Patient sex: M
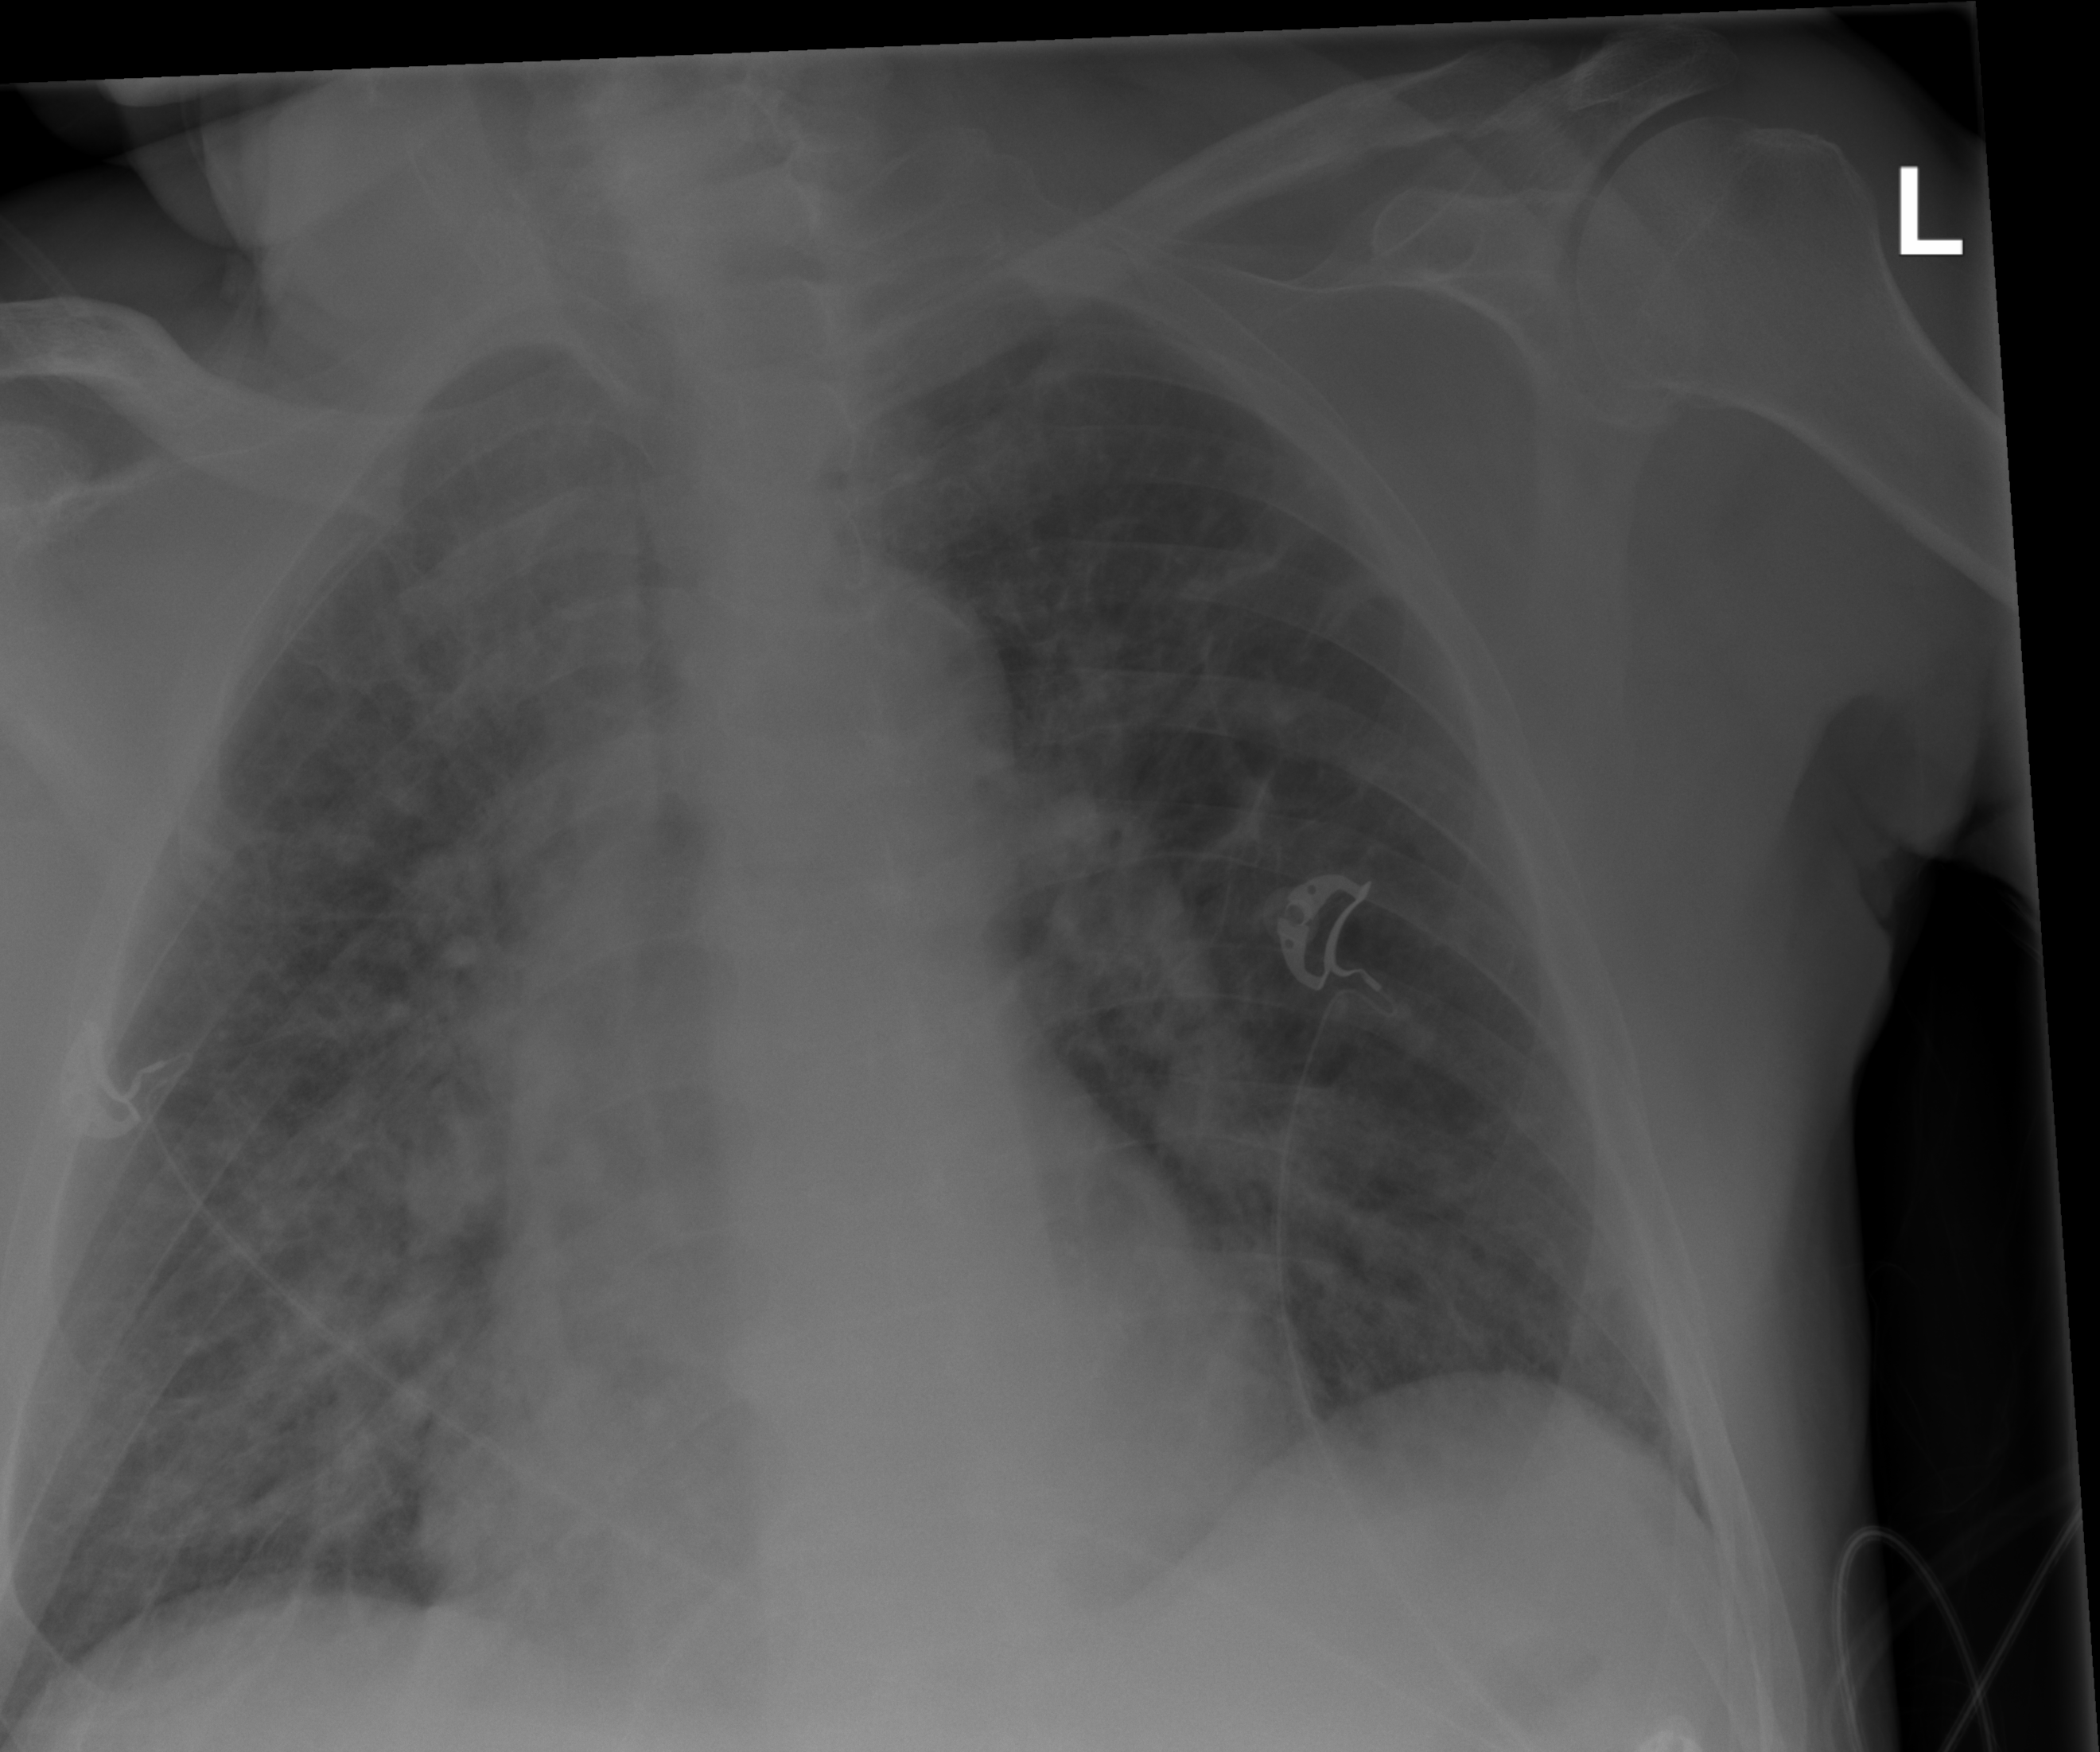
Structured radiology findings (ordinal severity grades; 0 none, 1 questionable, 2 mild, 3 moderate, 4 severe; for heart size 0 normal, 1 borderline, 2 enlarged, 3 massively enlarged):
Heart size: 0
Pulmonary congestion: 2
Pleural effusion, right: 0
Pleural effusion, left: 0
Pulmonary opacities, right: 3
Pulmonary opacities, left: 3
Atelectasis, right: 0
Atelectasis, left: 0